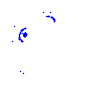
Particle: kaon